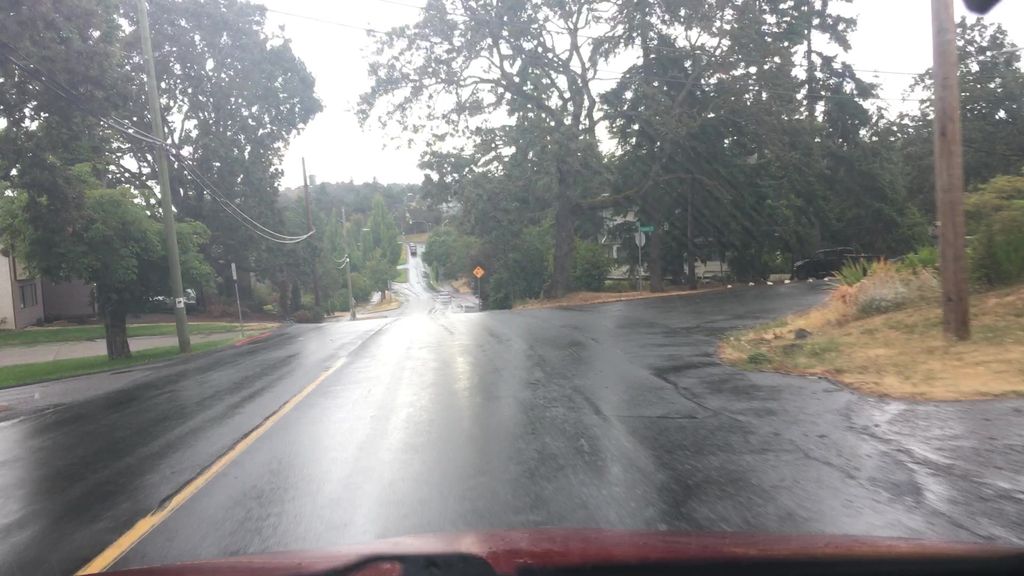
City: victoria